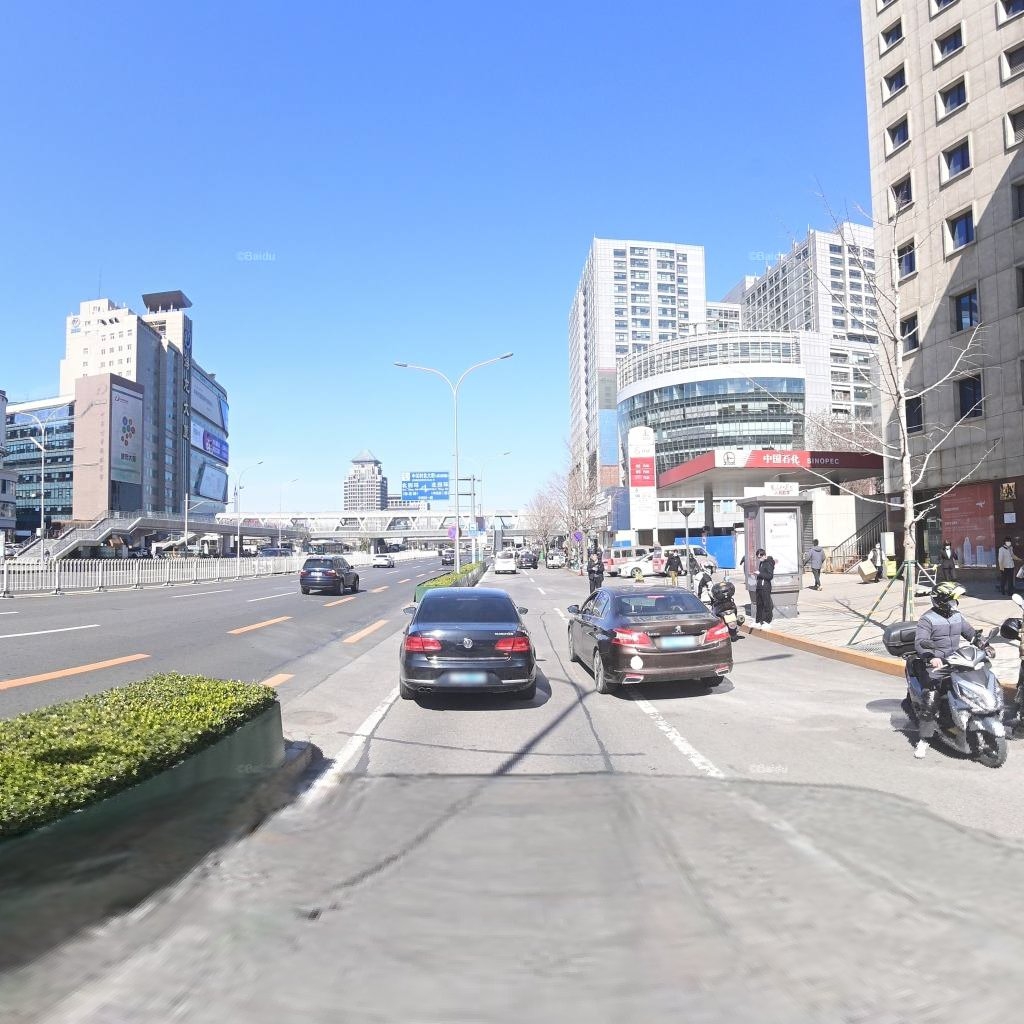
Region: Haidian
Road damage annotations: longitudinal patch, transverse patch, longitudinal patch, longitudinal patch